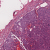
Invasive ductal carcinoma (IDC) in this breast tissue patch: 1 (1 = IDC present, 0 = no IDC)